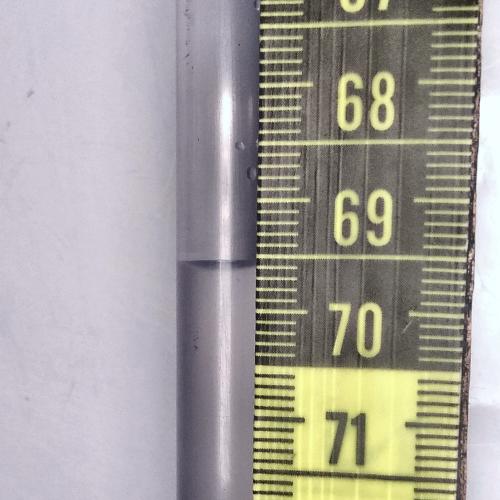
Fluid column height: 69.6 cm